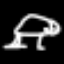
Label: frog